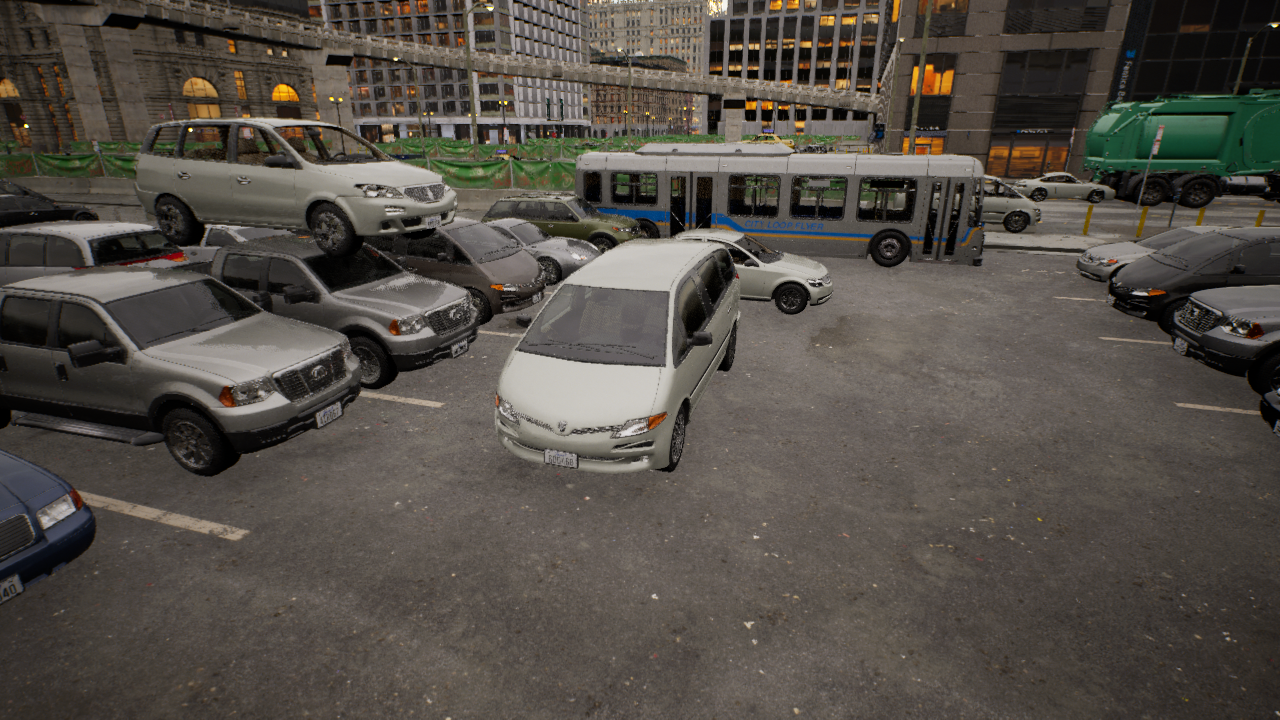
Venue: arterial
Lighting: golden hour
Vehicle rig: minivan